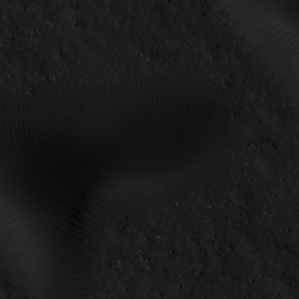
Label: non_frost